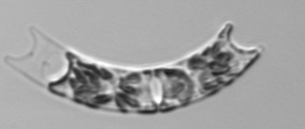
Label: Eucampia